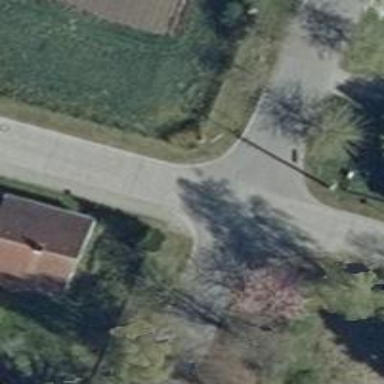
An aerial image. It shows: Tertiary road with asphalt surface.